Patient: sex M, age 32
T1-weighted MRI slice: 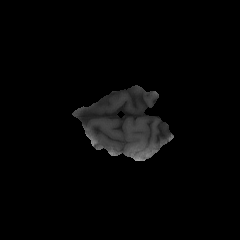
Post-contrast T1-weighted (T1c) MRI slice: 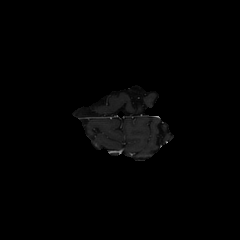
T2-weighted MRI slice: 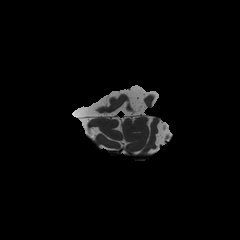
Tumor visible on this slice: no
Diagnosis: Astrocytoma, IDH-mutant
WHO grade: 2